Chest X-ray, PA view. Patient: 46 years old, sex M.
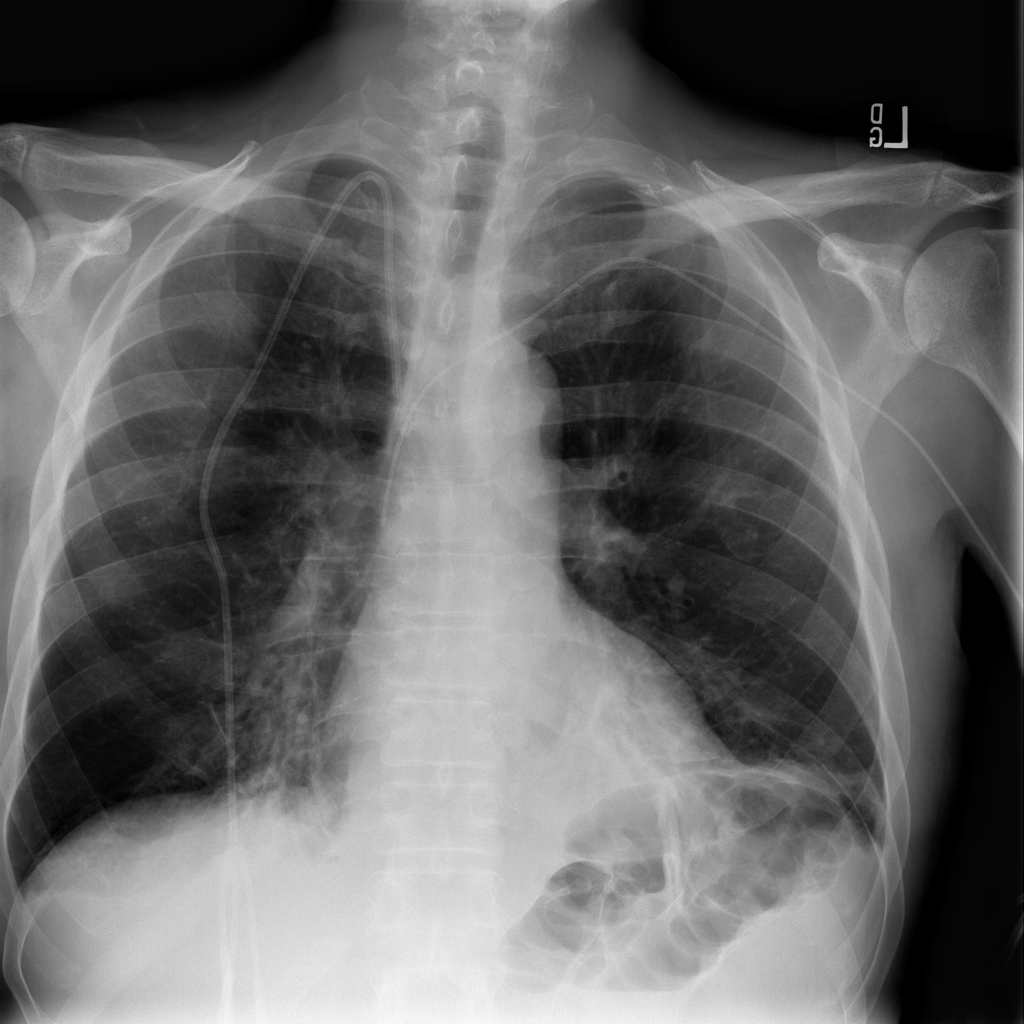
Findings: Atelectasis, Infiltration